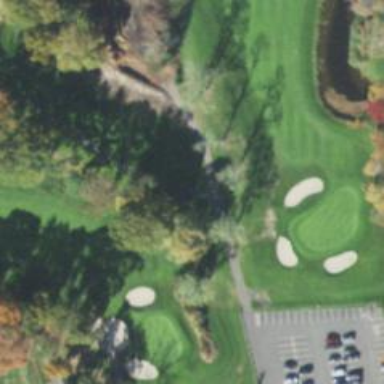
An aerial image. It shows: Path for both roads and golfers.